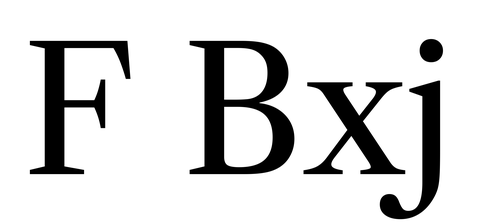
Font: LibreCaslonText_Regular